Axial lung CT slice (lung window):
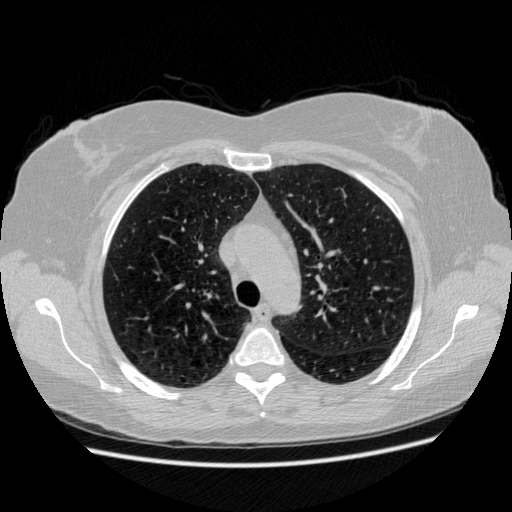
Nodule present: no